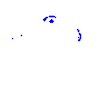
Particle: proton